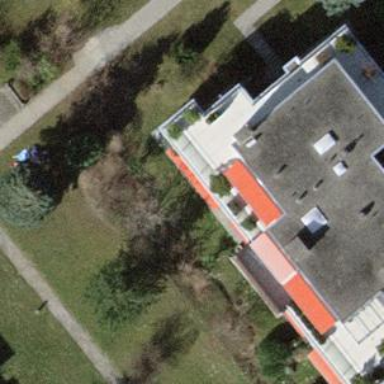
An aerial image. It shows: View of roof of building.